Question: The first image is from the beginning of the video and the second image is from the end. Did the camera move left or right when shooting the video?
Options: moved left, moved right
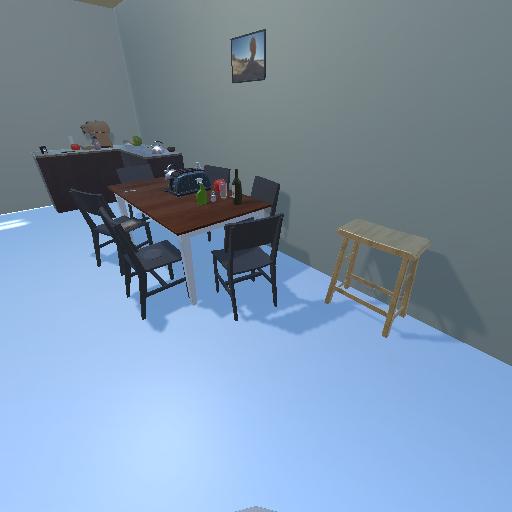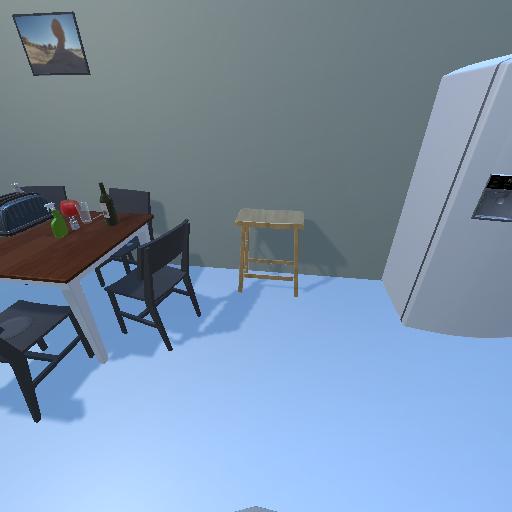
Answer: moved left